Question: Ive been using the code below for my auto-completes on my form for a while , but after updating jquery ui to version 1.8.6 from 1.8rc3 it has broken the formatting of the JSONP return. The returned data is no longer formatted html, but instead it is a string. Any Ideas?
<URL>
'''
$("#companyname").autocomplete({
source: function (request, response) {
$.ajax({
url: turl,
dataType: "jsonp",
data: {
maxRows: 9,
name_startsWith: request.term
},
success: function (data) {
response($.map(data, function (item) {
return {
label: "<span class='ui-menu-item-title'>" + item.name.toLowerCase() + "</span><span class='ui-menu-item-subtitle'>" + item.address1.toLowerCase() + '&nbsp;' + item.post_code.toLowerCase() + '</span>',
value: item.name_id
}
}))
}
})
},
minLength: 3,
delay: 50,
select: function (event, ui) {
LoadGivenCompany(ui.item.value);
},
open: function () {
$(this).removeClass("ui-corner-all").addClass("ui-corner-top");
},
close: function () {
$(this).removeClass("ui-corner-top").addClass("ui-corner-all");
},
focus: function () { return false }
});
'''

Thanks in advance
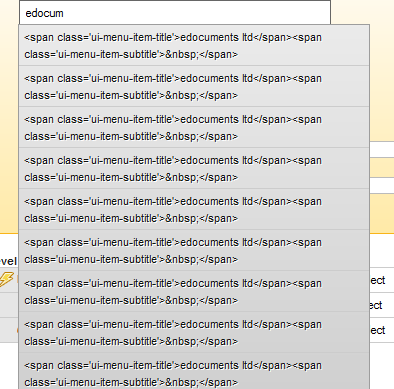
Answer: Turns out by using the .data(), after the autocomplete allows you to format the data
'''
$(function() {
function log(message) {
$("<div/>").text(message).prependTo("#log");
$("#log").attr("scrollTop", 0);
}
$("#city").autocomplete({
source: function(request, response) {
$.ajax({
url: "http://ws.geonames.org/searchJSON",
dataType: "jsonp",
data: {
featureClass: "P",
style: "full",
maxRows: 12,
name_startsWith: request.term
},
success: function(data) {
response($.map(data.geonames, function(item) {
return {
label: item.name + (item.adminName1 ? ", " + item.adminName1 : "") + ", " + item.countryName,
value: item.name,
test: 'hahahah'
}
}));
}
});
},
minLength: 2,
select: function(event, ui) {
log(ui.item ? "Selected: " + ui.item.label : "Nothing selected, input was " + this.value);
},
open: function() {
$(this).removeClass("ui-corner-all").addClass("ui-corner-top");
},
close: function() {
$(this).removeClass("ui-corner-top").addClass("ui-corner-all");
}
})
.data( "autocomplete" )._renderItem = function( ul, item ) {
return $( "<li></li>" )
.data( "item.autocomplete", item )
.append( "<a>" + item.label + "<br>" + item.test + "</a>" )
.appendTo( ul );
};
});
'''
<URL>